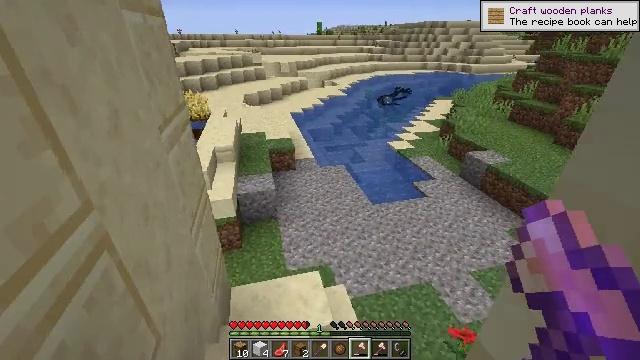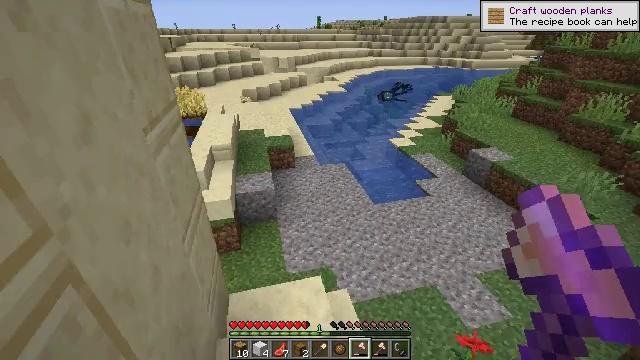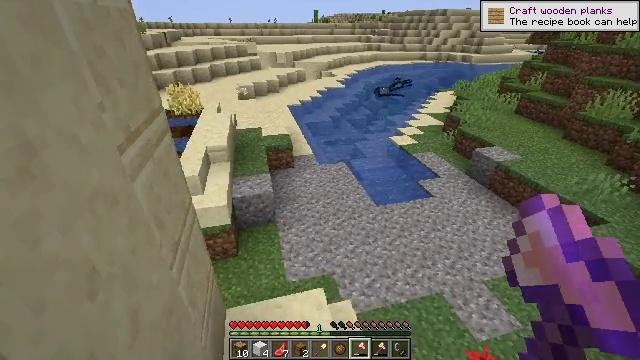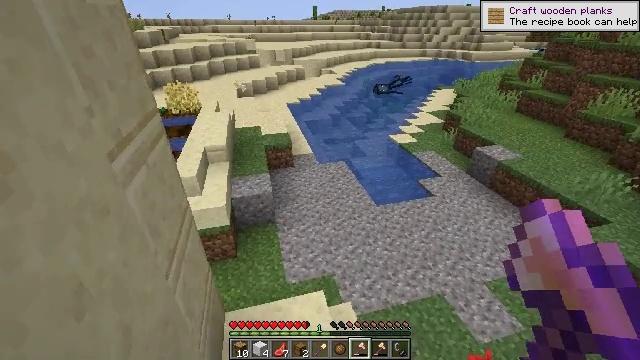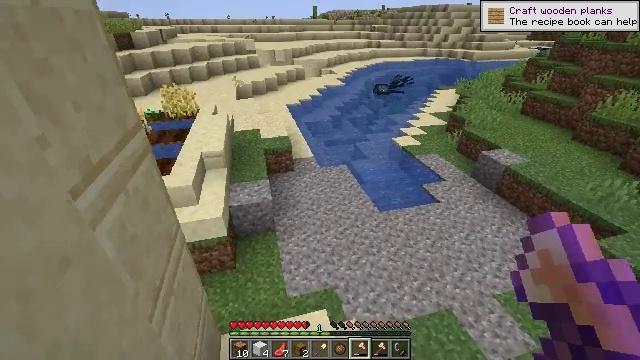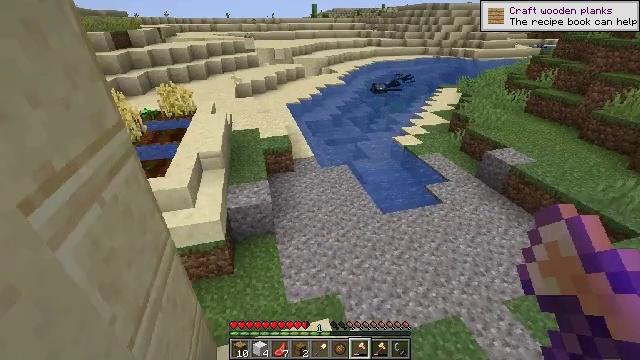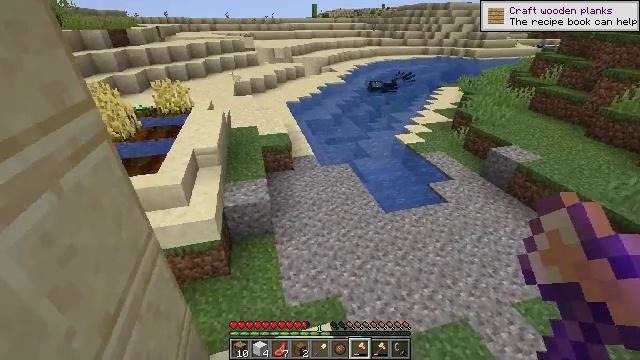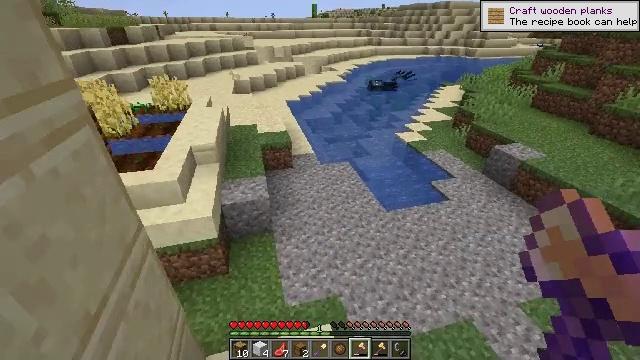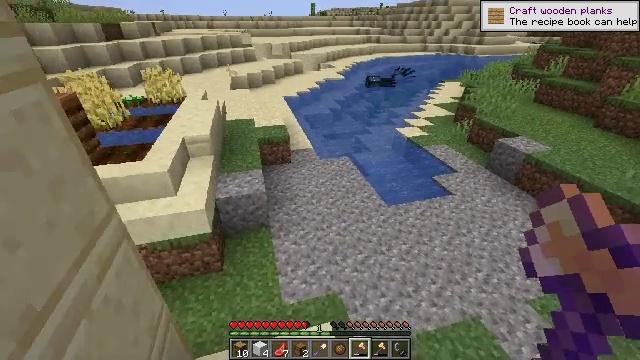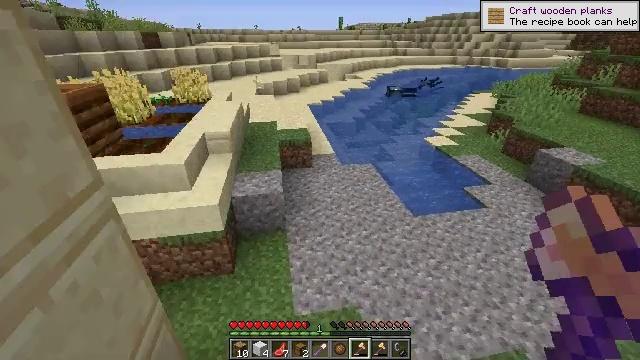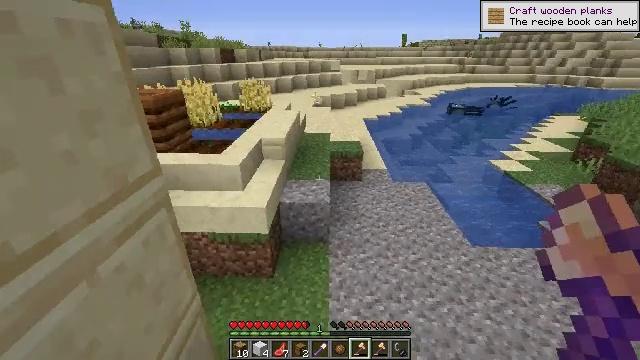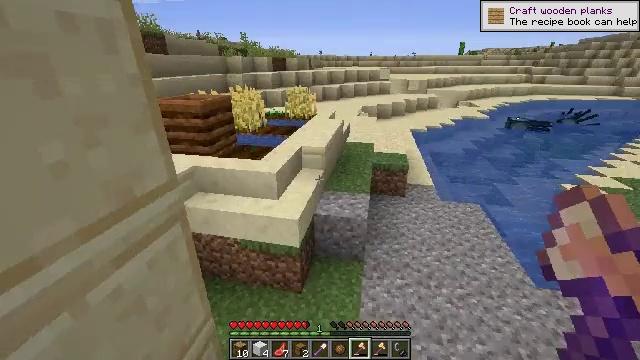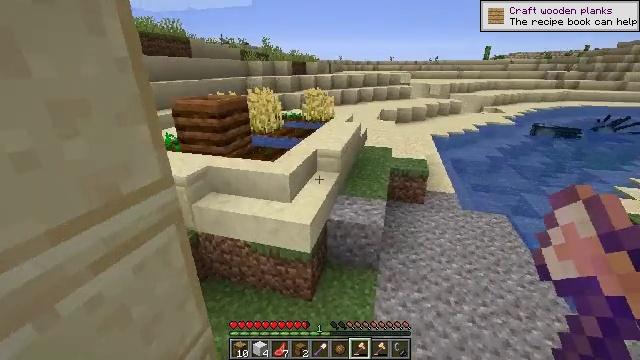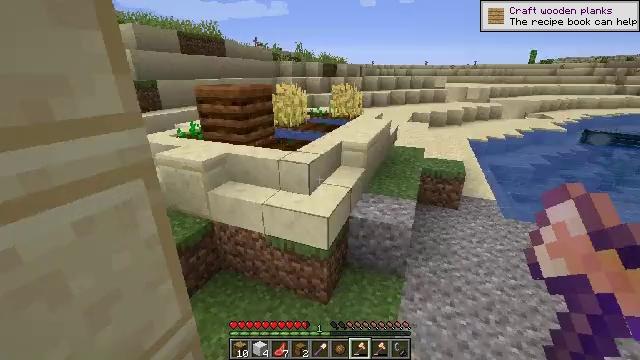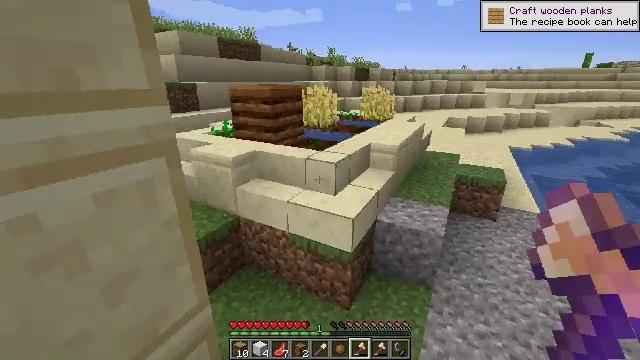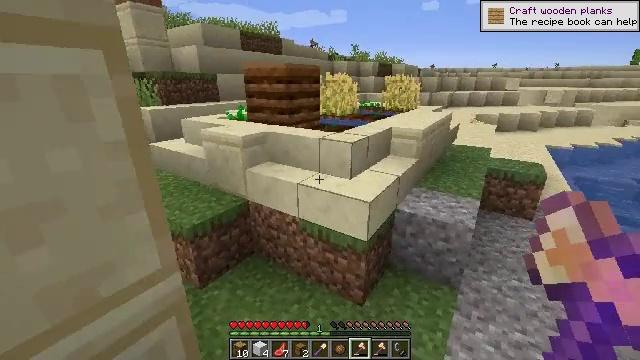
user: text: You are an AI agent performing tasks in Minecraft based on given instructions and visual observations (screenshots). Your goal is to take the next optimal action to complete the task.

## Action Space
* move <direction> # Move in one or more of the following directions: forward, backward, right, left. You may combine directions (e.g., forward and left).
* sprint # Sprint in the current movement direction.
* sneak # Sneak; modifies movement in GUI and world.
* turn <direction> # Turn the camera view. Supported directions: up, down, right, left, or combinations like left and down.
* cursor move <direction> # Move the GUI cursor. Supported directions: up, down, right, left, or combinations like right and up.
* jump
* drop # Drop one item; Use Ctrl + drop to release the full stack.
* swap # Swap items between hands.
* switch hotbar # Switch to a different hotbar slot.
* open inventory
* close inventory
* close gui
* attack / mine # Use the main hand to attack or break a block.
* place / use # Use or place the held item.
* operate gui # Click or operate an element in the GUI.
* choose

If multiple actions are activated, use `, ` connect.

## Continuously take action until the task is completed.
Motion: motion action
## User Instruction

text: Mine a chest to move it.
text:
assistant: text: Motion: move forward, turn down
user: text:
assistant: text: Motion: move forward
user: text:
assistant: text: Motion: move forward
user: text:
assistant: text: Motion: move forward
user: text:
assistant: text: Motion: move forward
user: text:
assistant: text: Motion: move forward
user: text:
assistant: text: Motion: move forward
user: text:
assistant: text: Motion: move forward
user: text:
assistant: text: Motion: move forward, turn left and up
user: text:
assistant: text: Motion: move forward, turn left and up
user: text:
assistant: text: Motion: move forward, turn left and up
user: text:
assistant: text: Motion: move forward, turn left
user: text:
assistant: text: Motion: move forward, turn left and up
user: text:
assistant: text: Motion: move forward, turn left and up
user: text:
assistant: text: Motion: move forward, turn left
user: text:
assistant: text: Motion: move forward, turn left
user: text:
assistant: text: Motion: move forward
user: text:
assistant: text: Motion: move forward
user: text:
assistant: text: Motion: move forward, turn left
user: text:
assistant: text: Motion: move forward and move right, turn left
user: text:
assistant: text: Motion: move forward and move right, turn left
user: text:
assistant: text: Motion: move forward and move right, turn left and up
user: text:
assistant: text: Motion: move forward and move right, turn left and up
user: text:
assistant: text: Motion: move forward and move right, turn left
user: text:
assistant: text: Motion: move forward
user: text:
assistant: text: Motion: move forward
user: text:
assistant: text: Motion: move forward
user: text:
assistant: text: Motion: move forward, turn left
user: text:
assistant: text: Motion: move forward and move right, turn left
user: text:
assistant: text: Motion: move forward and move right